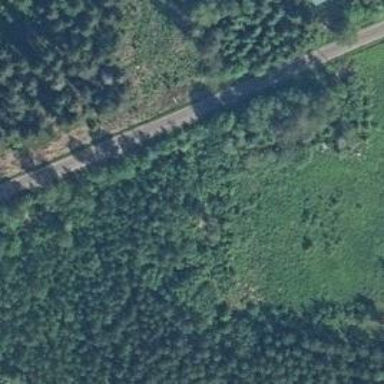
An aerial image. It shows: Tertiary road.